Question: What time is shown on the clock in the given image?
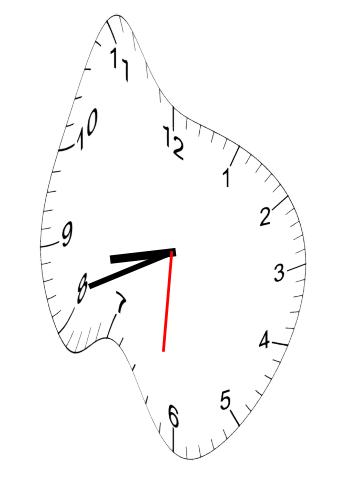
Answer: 08:41:31